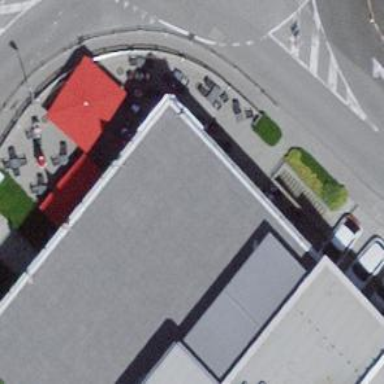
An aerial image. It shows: Bar.